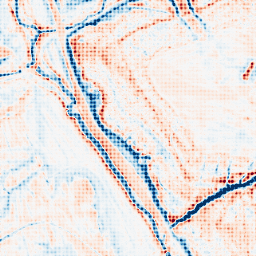
Category: edge_preserving
Decomposition family: anisotropic_diffusion
Decomposition parameters: iterations: 50
kappa: 100
gamma: 0.15
Upsampling method: sinc_blackman
Upsampling parameters: scale: 8
kernel_size: 8
Upsampling scale: 8